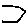
Label: hexagon